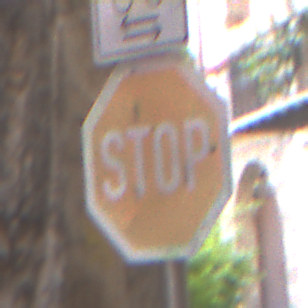
Verkehrszeichen: Stop
Zusatzzeichen oben: RichtungsangabeDurchPfeile9
Umgebung: Outdoor, Urban
Tageszeit: Midday
Wetter: PartlyCloudy
Licht: Natural
Jahreszeit: NotSpecified
Kontrast: MediumContrast